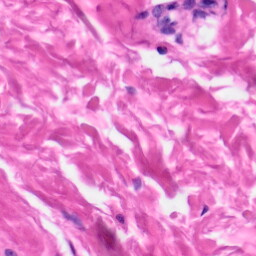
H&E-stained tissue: Skin